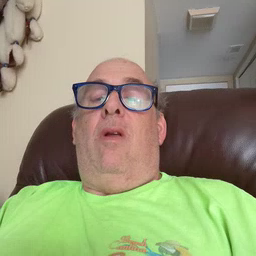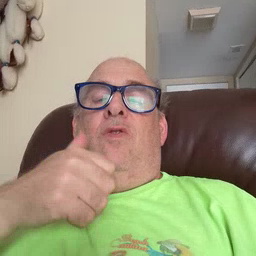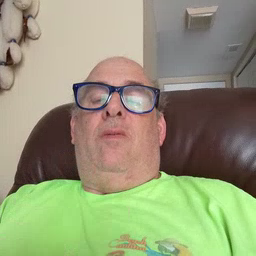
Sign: girl